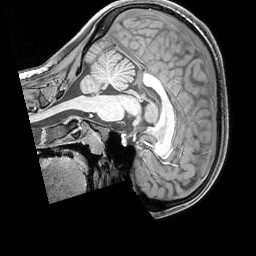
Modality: T1w
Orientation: sagittal
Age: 19
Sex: female
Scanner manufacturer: siemens
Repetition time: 2.3 s
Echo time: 0.00226 s